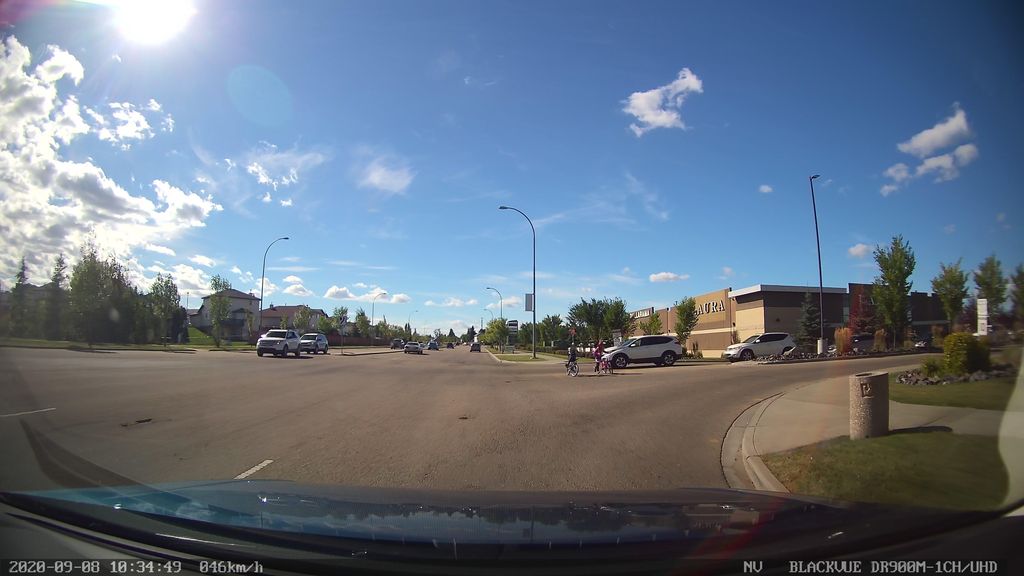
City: edmonton